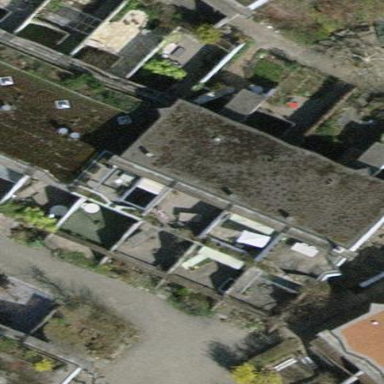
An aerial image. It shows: Terrace building.